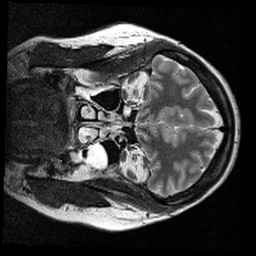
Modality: T2w
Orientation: coronal
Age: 33
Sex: female
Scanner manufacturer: siemens
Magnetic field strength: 3 T
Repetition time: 7 s
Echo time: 0.085 s